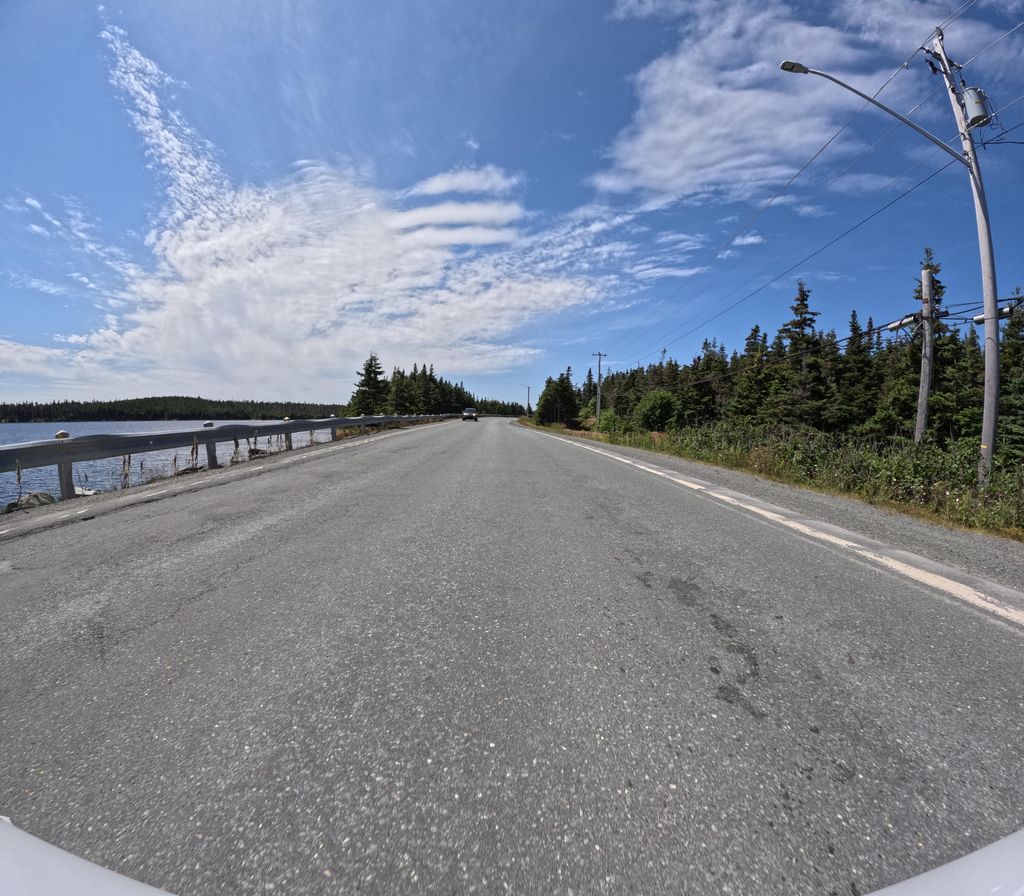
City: st_johns